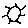
Label: sun